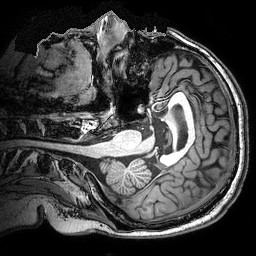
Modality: T1w
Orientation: coronal
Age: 23
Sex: male
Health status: ill
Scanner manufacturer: philips
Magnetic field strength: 3 T
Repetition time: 8.142 s
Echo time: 3.732 s